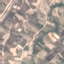
Land use / land cover: PermanentCrop